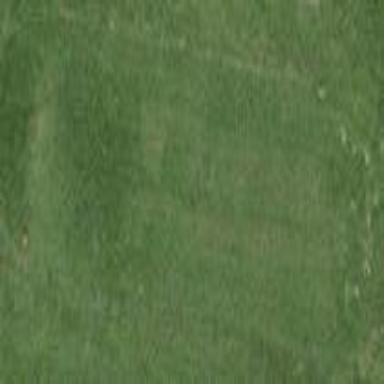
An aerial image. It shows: Grassy area designated as golf tee.